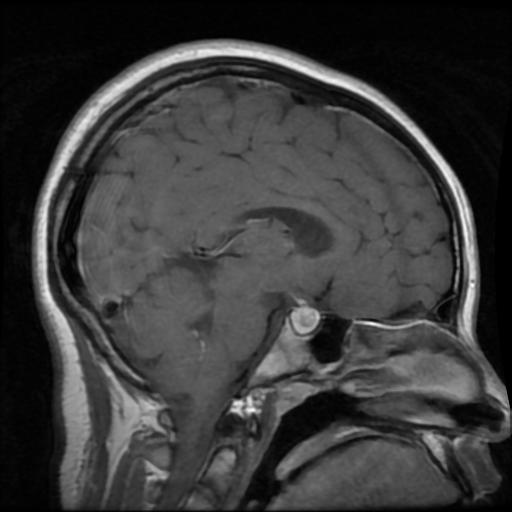
Label: pituitary